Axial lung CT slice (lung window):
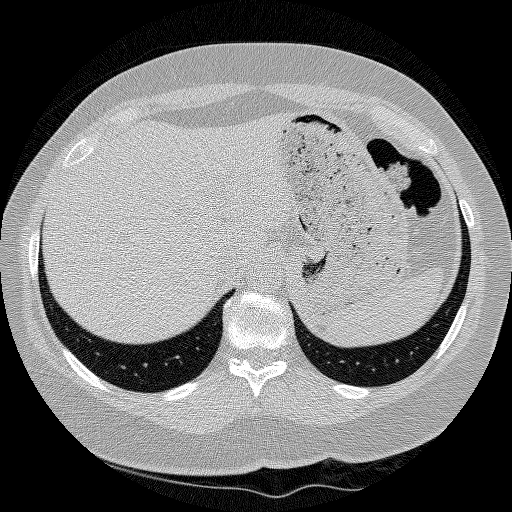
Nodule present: no